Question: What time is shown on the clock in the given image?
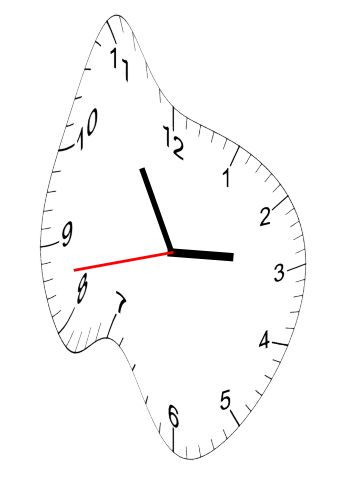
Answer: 02:54:43